Question: Wondering why I'm working on one project in my Android Studio window, but when using the emulator, I see multiple applications that go to different activities. I'm trying to develop one application, not a couple that toss the user around to different applications.

I also notice that when I uninstall one application from virtual machine/emulator, all four icons disappear.
EDIT: Found an answer on a different thread: <URL>
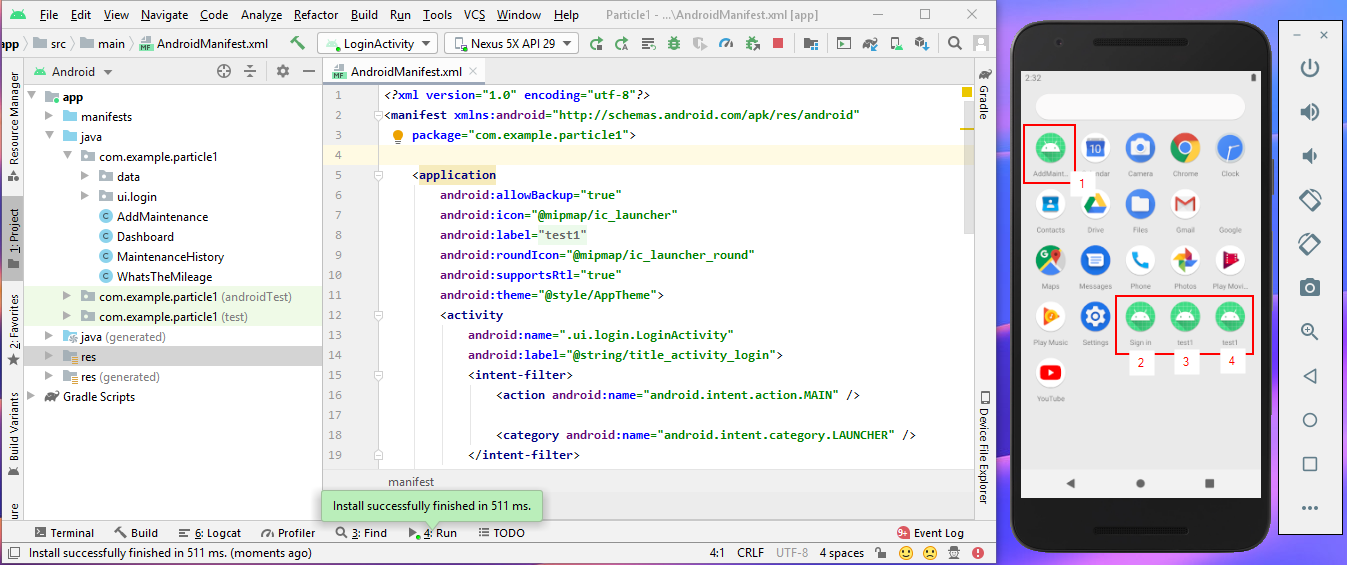
Answer: check your manifest:
prpbably you have more than one activity with intent filter tag
'''
<intent-filter>
<action
android:name="android.intent.action.MAIN"/>
<category android:name="android.intent.category.LAUNCHER" />
</intent-filter>
'''
once delete all from emulator and in your project manifest just luncher activity must have intent-filter tag